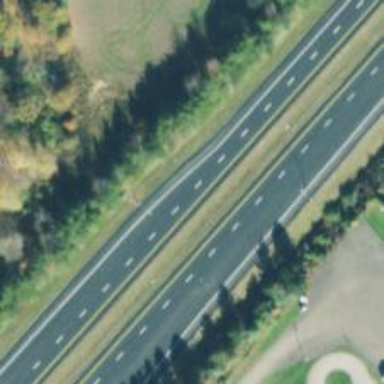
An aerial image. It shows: Motorway junction.